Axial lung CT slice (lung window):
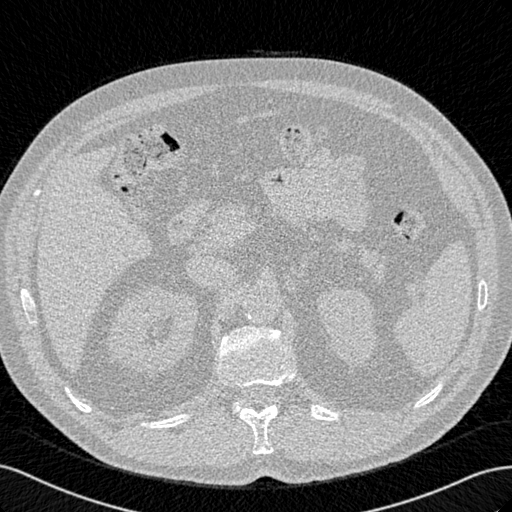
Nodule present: no